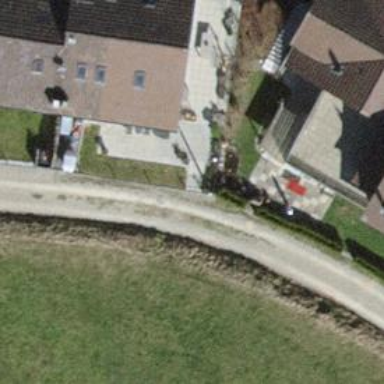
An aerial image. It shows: Hedge acting as barrier.